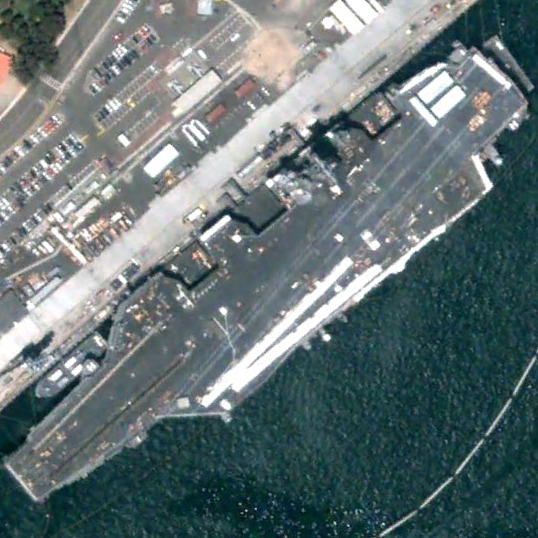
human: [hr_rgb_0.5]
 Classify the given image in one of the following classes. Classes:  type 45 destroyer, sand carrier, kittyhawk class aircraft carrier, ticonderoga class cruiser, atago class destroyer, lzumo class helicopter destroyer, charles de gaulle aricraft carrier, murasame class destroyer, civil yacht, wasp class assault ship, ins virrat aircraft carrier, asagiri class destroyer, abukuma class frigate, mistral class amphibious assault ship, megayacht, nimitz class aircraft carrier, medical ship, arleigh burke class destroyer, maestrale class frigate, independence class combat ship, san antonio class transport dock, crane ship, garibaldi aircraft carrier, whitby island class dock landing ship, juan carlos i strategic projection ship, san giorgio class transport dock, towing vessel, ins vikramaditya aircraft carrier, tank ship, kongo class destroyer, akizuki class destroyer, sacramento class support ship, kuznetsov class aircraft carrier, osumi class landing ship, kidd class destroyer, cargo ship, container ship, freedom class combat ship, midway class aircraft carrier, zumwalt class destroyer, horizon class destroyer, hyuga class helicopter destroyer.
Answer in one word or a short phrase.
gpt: Nimitz class aircraft carrier